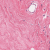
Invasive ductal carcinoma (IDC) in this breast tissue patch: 0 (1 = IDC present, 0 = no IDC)